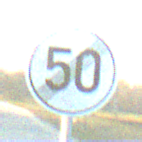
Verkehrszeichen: EndeGeschwindigkeit50
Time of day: SunriseSunset
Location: Outdoor (RoadRail)
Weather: PartlyCloudy
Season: NotSpecified
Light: Natural